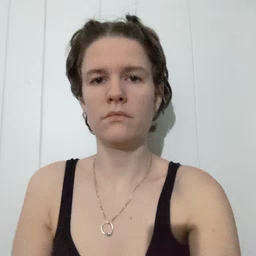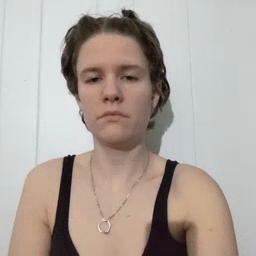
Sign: quiet